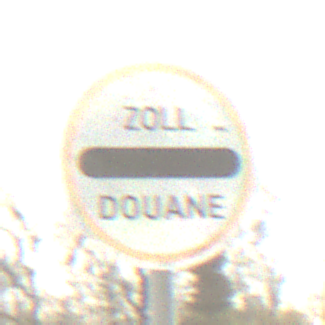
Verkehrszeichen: Zollstelle
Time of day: MorningAfternoon
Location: Outdoor (Suburban)
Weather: Overcast
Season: NotSpecified
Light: Natural